Question: I'm using Delphi 2010, and I am trying to allow the user to select between 2 options per row in a TListView. With TListView, I can set the style to vsReport and enable Checkboxes, but that only gets me 1 checkbox per row. What I need is 2 checkboxes per row...specifically 1 for the 1st column and 1 for the 2nd column.
What I am trying to accomplish is very similar to the standard Windows file security dialog:

Does anyone have any suggestions for implementing something like this using TListView or even MustangPeak's <URL>?
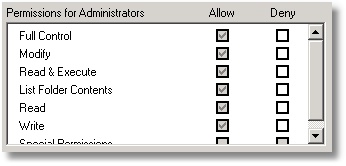
Answer: Take a look at this
<URL>
The link shows how to draw checkboxes. You can do the same using TListView.OnCustomDrawItem and/or OnCustomDrawSubItem events